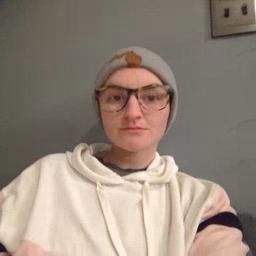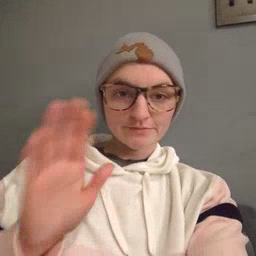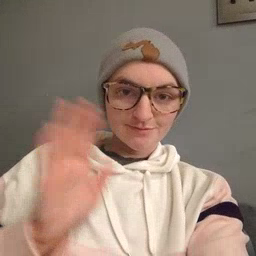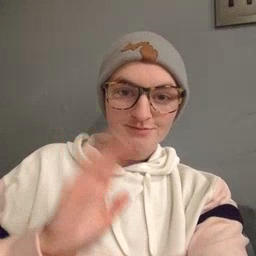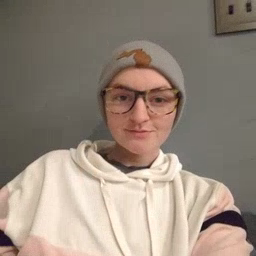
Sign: bye